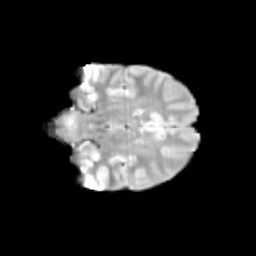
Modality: T2w
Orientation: coronal
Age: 13
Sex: male
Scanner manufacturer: siemens
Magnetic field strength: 3 T
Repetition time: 3.8 s
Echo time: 0.07 s